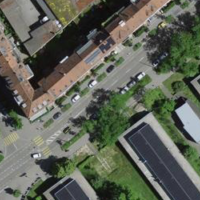
EUNIS habitat code: 54
Species observed at this site:
Lotus corniculatus